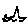
Label: star